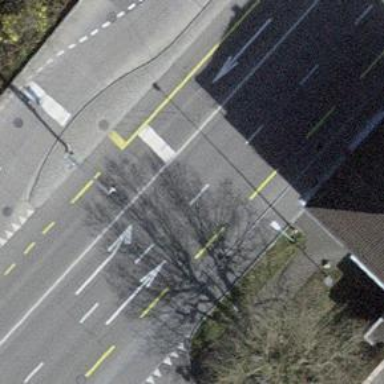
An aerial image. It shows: Road with traffic signals.